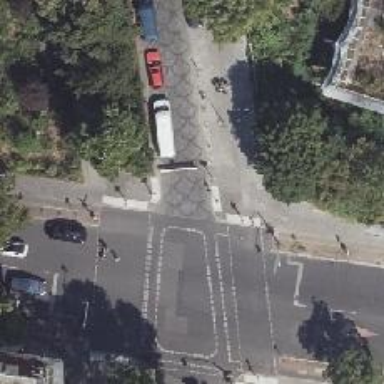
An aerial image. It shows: Crossing on the footway with traffic signals.